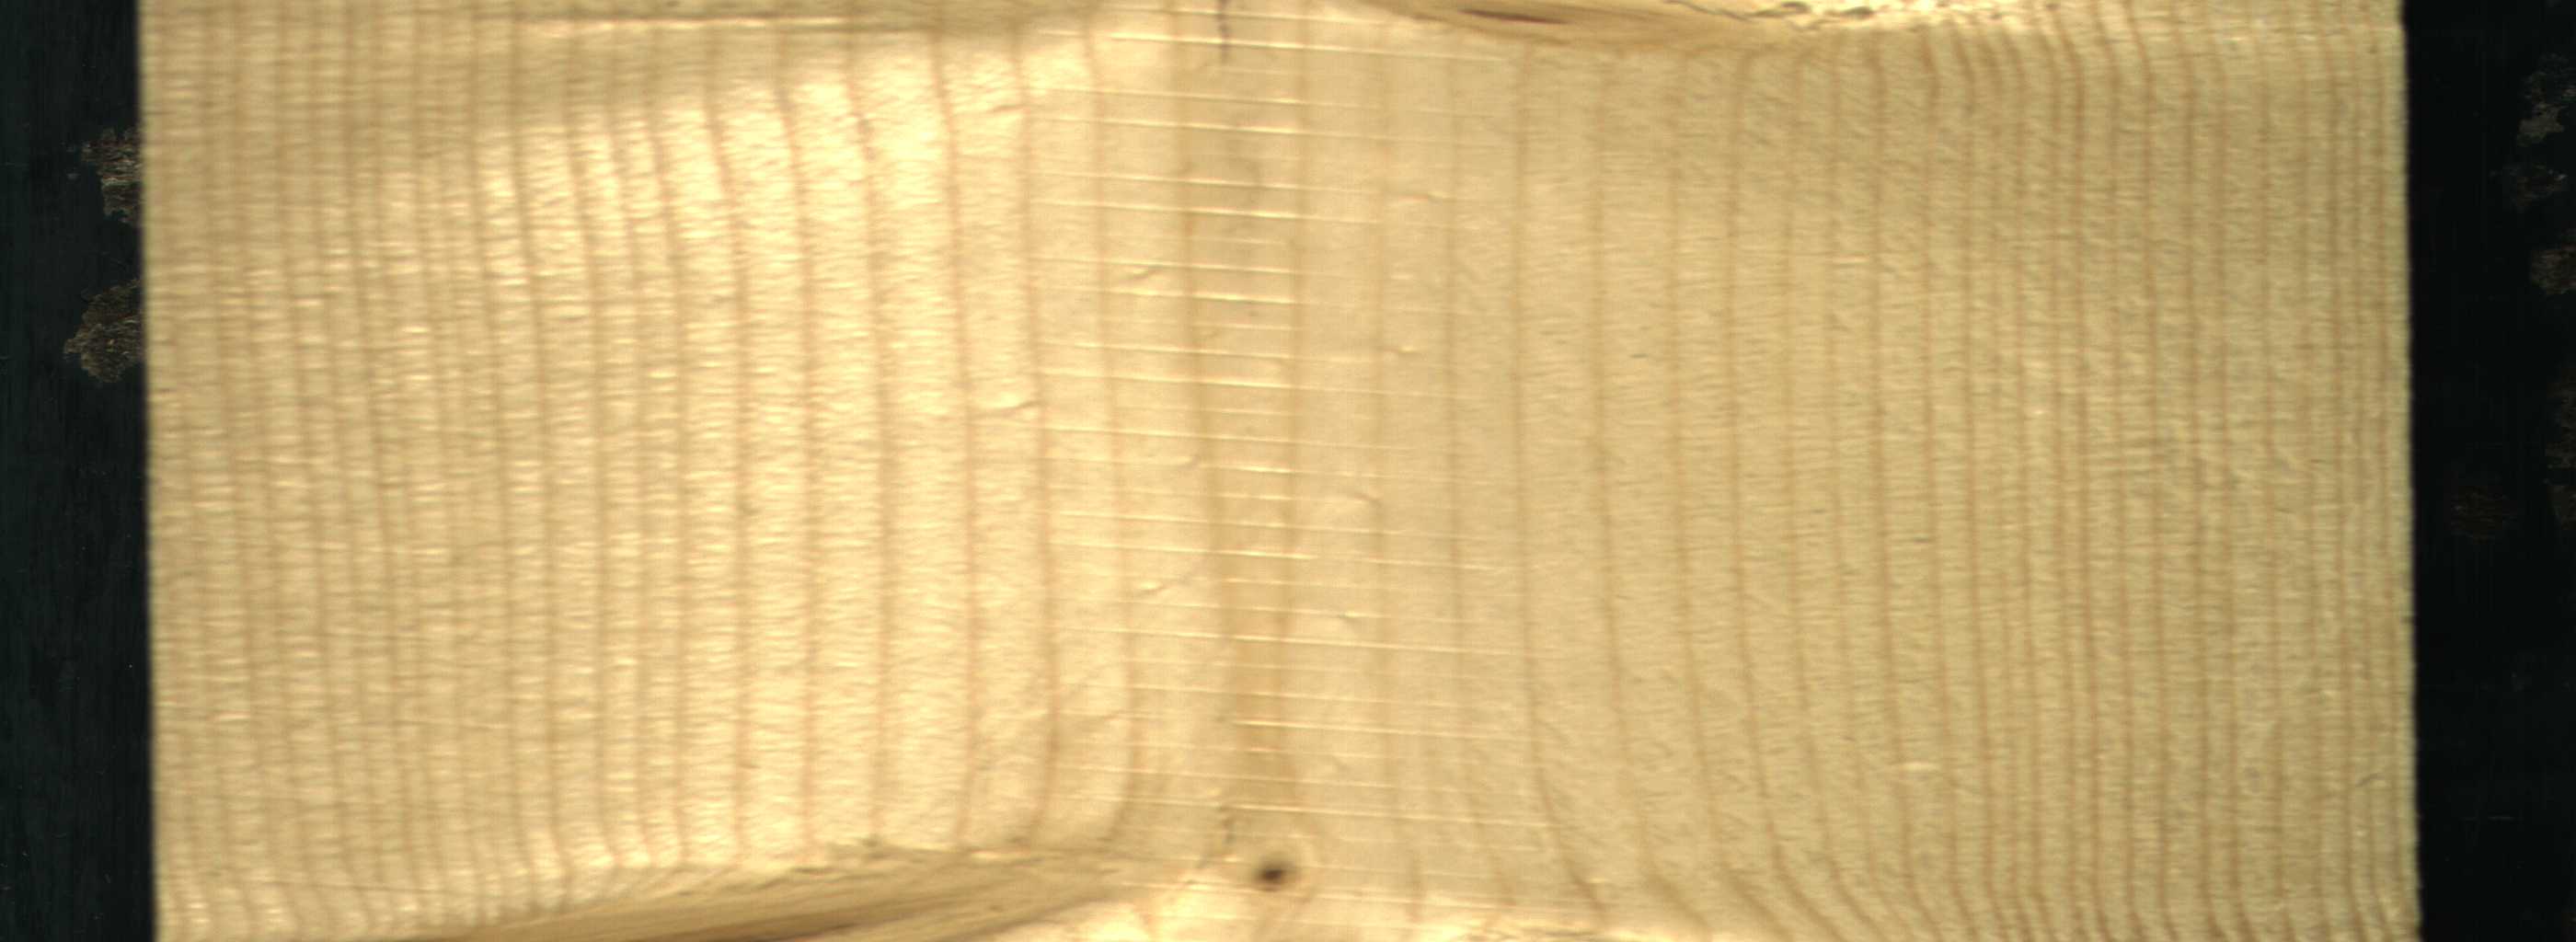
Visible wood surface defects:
Live_Knot
Live_Knot
Live_Knot